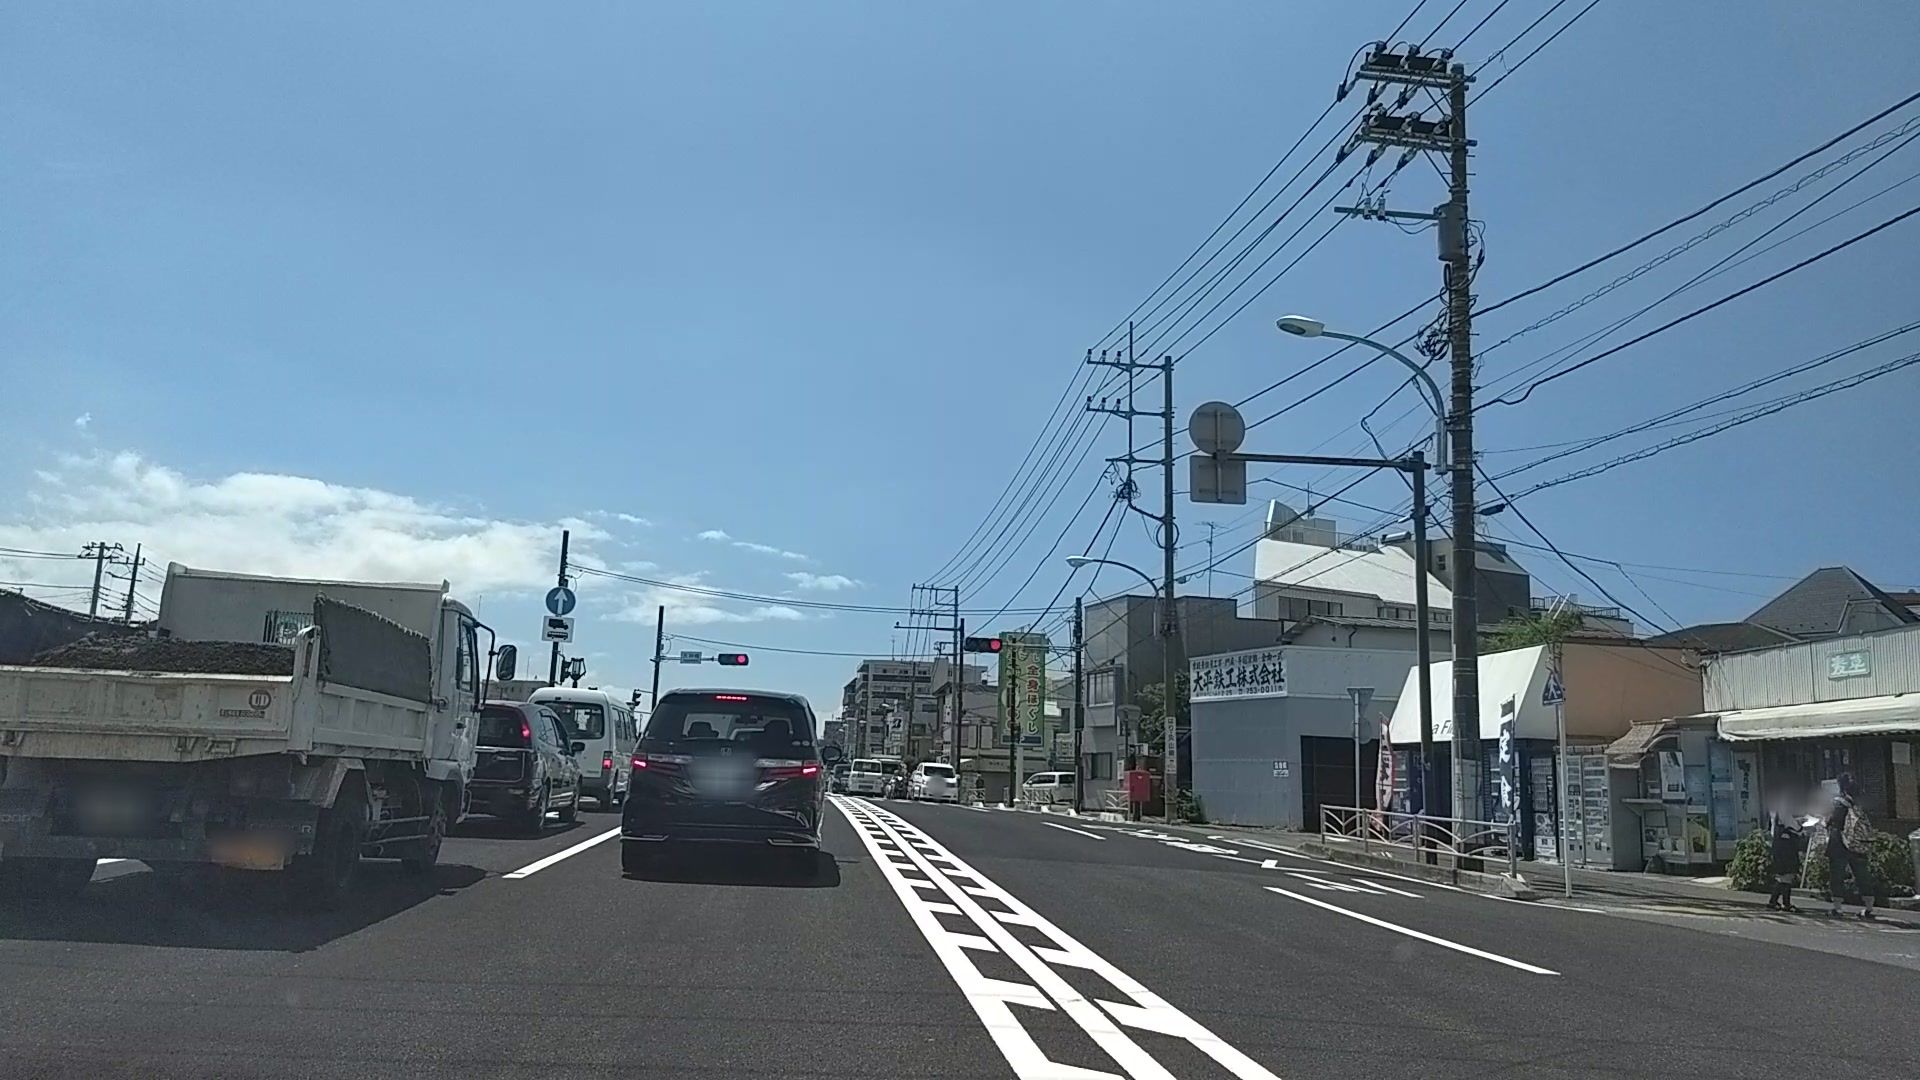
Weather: clear
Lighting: day
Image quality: good
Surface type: driving surface
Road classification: trunk
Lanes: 2.0
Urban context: urban centre
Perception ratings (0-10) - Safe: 0.99, Lively: 2.41, Beautiful: 3.23, Boring: 5.21, Depressing: 7.65, Wealthy: 3.73